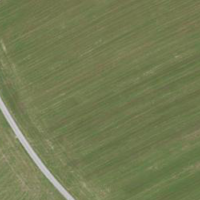
EUNIS habitat code: 52
Species observed at this site:
Fagopyrum esculentum